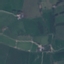
Land use / land cover class: Pasture